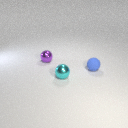
small cyan metal sphere to the right of small purple metal sphere